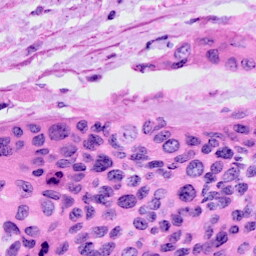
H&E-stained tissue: Cervix